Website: home-depot
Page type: account-selection
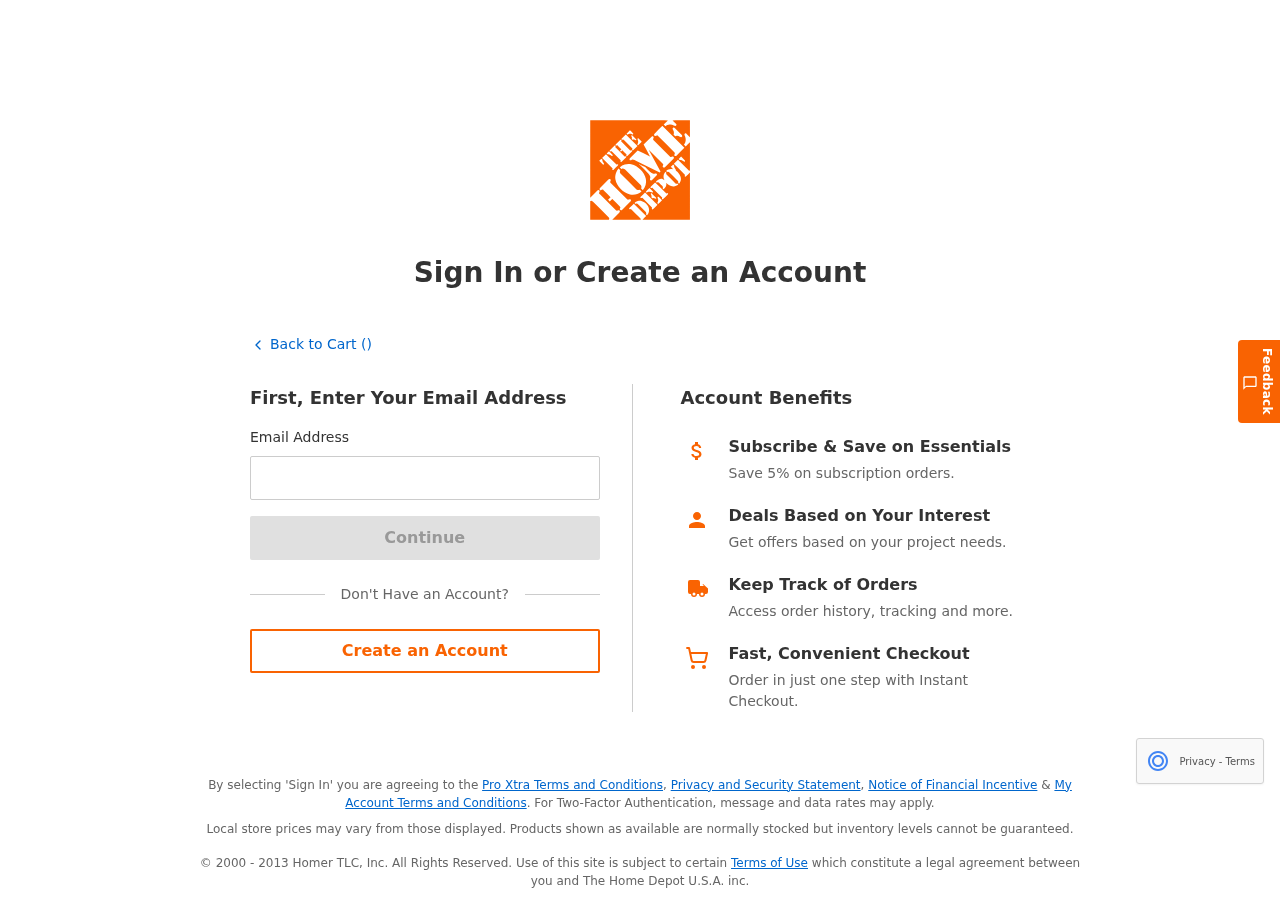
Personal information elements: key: PII_EMAIL
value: keith_callahan@yahoo.com